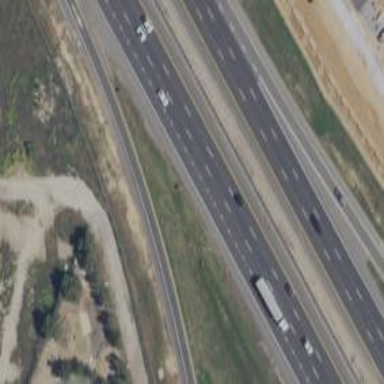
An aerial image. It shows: Motorway link.